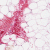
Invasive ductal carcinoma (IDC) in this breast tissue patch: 0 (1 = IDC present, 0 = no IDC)